Question:
<URL>
I have this EF model. Service is declared as an abstract class, and Claim and Assistance inherits from it. However, the designer is complaining about Service.ServiceId not been mapped: "Problem in mapping fragments starting at line 205:Must specify mapping for all key properties (Service.IdService) of the EntitySet Service."
How to fix this?
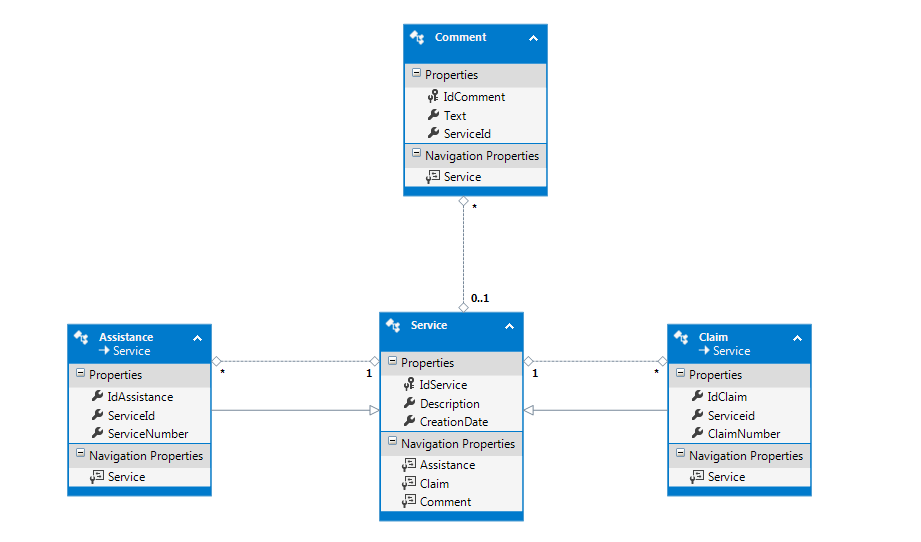
Answer: Ok, just for the records if it can help someone else, I found the answer in this tutorial:
<URL>
The key is deleting the relationship between the base table and the derived ones from the model, remove the PK from the derived classes in the model and setting the inheritance.